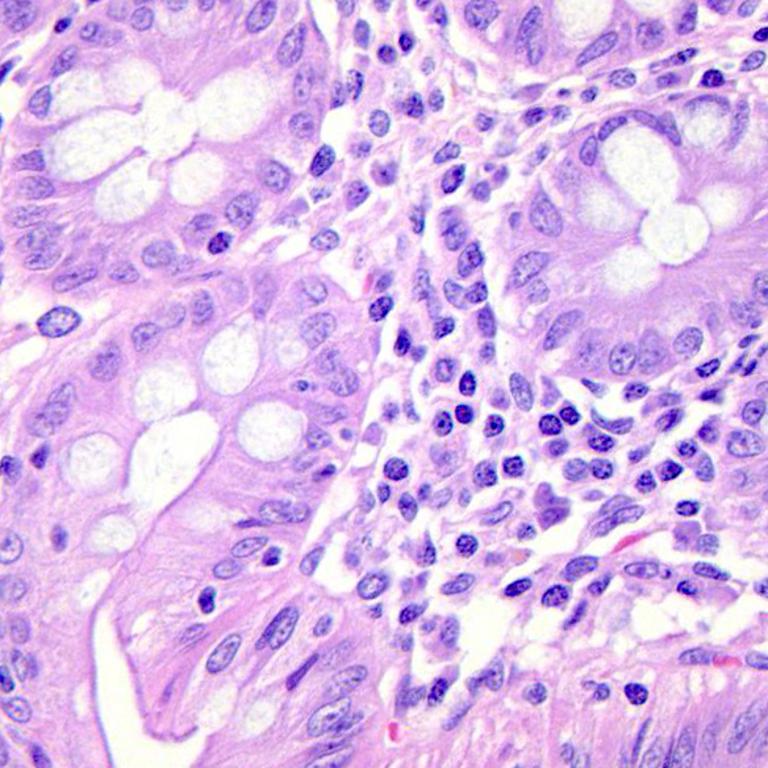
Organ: colon
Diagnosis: benign